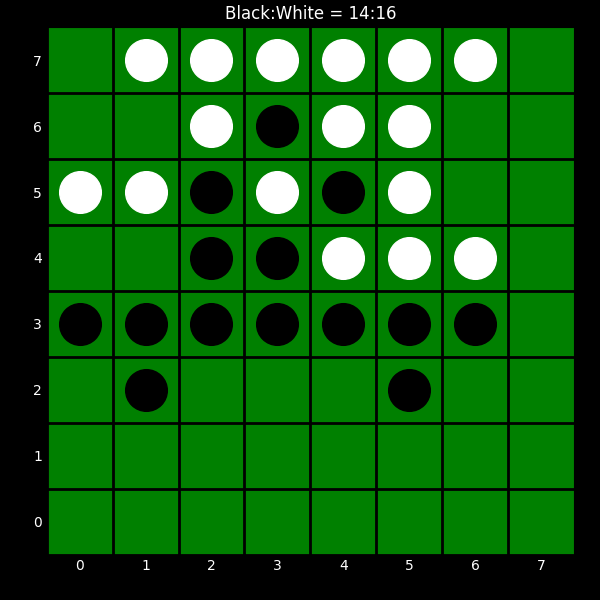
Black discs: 14
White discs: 16